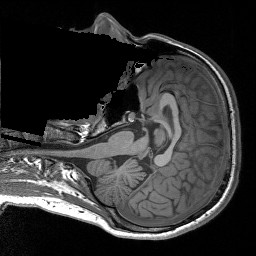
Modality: T1w
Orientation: axial